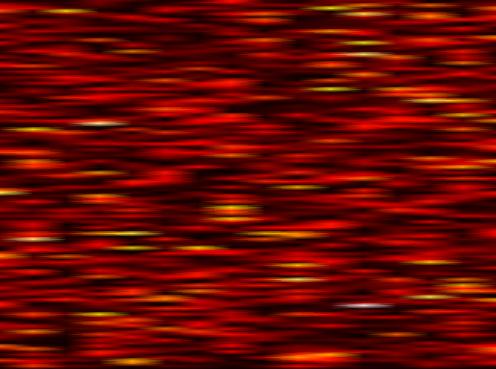
Label: OFDM